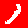
Digit: 1